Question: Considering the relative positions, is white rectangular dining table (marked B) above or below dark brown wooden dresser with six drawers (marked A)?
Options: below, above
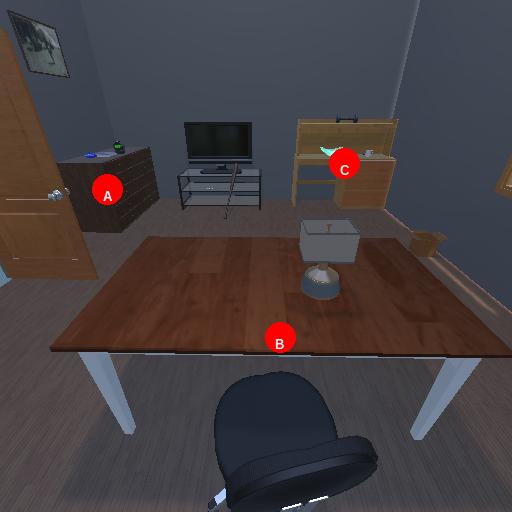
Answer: below